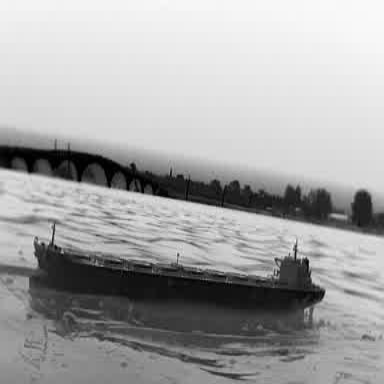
There is a liner in the infrared image.